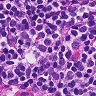
Metastatic tissue present: no